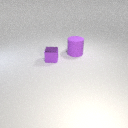
small purple metal cube to the left of large purple rubber cylinder